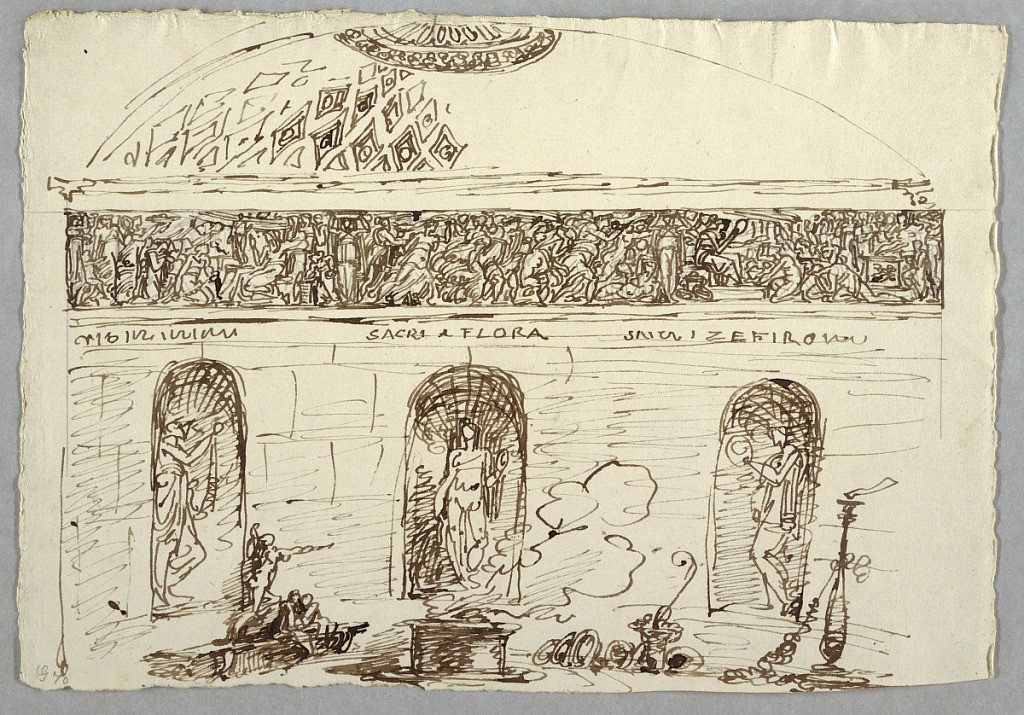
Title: Decorative Design
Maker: Felice Giani, Italian, 1758–1823
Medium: Pen and brown ink, brush and brown wash over traces of graphite on cream laid paper
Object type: Drawing
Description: Decorative design with wall partition showing three niches and three statues. Freeze with bachae.